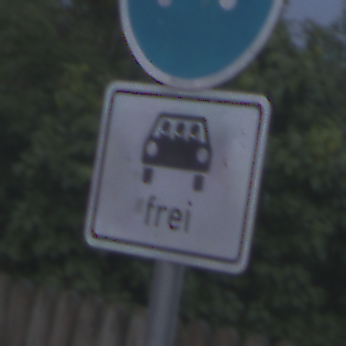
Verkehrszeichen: MehrfachbesetzePersonenkraftwagenFrei
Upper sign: Busssonderstreifen
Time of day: SunriseSunset
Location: Outdoor (Urban)
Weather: PartlyCloudy
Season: NotSpecified
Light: Natural